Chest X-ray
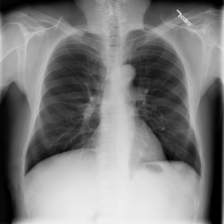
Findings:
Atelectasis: negative
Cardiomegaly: negative
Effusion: negative
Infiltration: positive
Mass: negative
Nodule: negative
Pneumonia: negative
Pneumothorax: negative
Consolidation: negative
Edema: negative
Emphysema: negative
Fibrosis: negative
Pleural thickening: negative
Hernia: negative